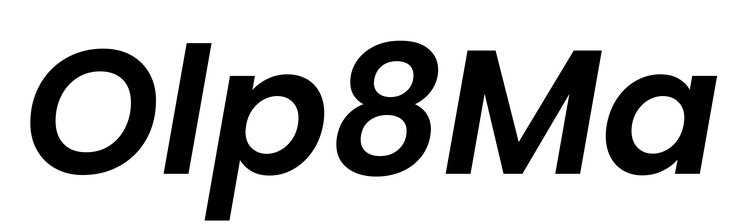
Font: Poppins-SemiBoldItalic